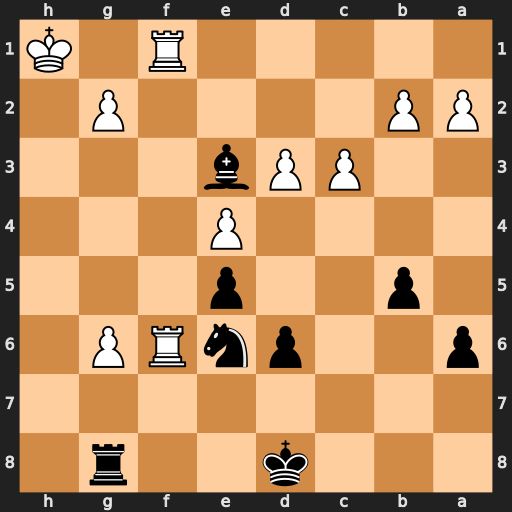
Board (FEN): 3k2r1/8/p2pnRP1/1p2p3/4P3/2PPb3/PP4P1/5R1K
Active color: b
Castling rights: -
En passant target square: -
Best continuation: Rh8#